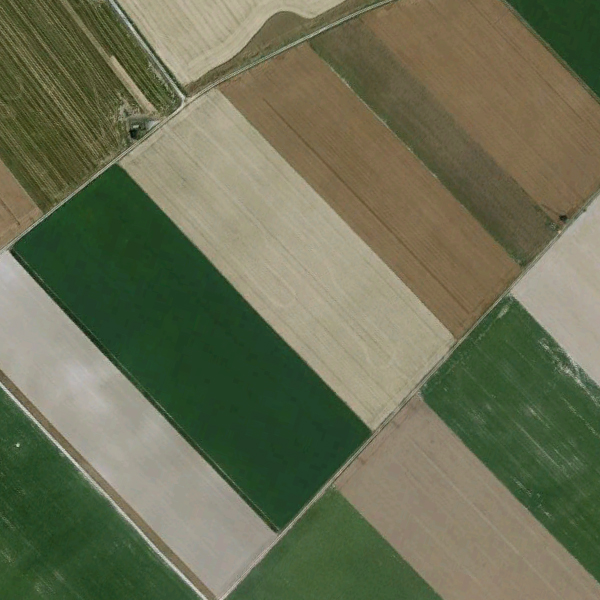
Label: Farmland